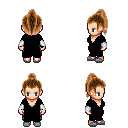
a pixel art fantasy rpg character, female body template, human, light skin, black robe, metal pants, brown long topknot hairstyle, white cloth bracers, white slippers, four views (front, back, left, right), 2x2 character sprite sheet, small pixel art, hard edges, no anti-aliasing